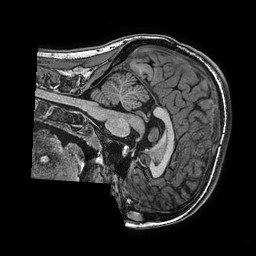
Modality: T1w
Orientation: sagittal
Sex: female
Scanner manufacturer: ge
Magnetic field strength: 3 T
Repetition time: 0.0077 s
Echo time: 0.003436 s